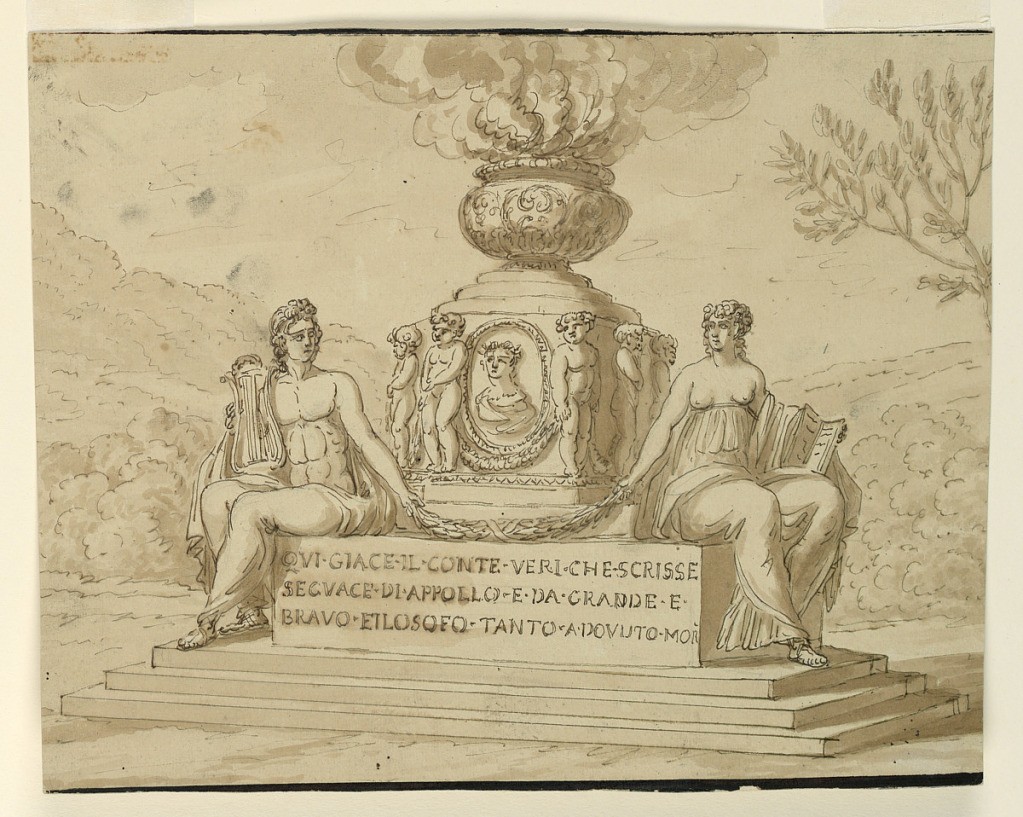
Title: Sepulchral Monument of the Philosopher Count Alessandro Verri
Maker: Giuseppe Barberi, Italian, 1746–1809
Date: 1795–1809
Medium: Pen and brown ink, brush and brown wash, graphite on beige laid paper
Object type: Drawing
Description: Horizontal rectangle showing a stepped pedestal upon which sits Apollo and a woman with open book, possibly the Muse Calliope. They hold a laurel festoon, behind which a pedestal rises. It shows the medallion portrait and figures of children. A brazier at top.